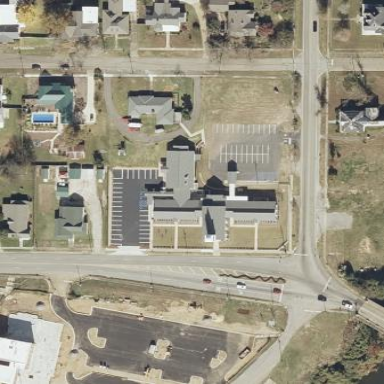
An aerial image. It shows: Beautiful church building.